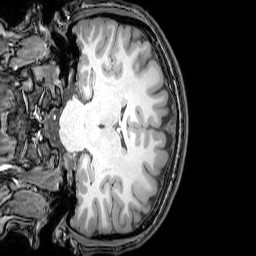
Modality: T1w
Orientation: coronal
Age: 20
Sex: female
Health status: healthy
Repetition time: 0.081 s
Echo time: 0.037 s